Question: issue is in ios7,ios6 is fine and i m working on xcode 5

'''
UIImage *backButtonBackgroundImg = [UIImage imageNamed:@"menu.png"];
backButton.frame = CGRectMake(0.0f, 0.0f,backButtonBackgroundImg.size.width, backButtonBackgroundImg.size.height);
[backButton setImage:backButtonBackgroundImg forState:UIControlStateNormal];
[backButton addTarget:self.revealViewController action:@selector(revealToggle:) forControlEvents:UIControlEventTouchUpInside];
[backButton setBackgroundColor:[UIColor clearColor]];
backButton.titleLabel.font = [UIFont boldSystemFontOfSize:[UIFont smallSystemFontSize]];
self.navigationItem.leftBarButtonItem = [[UIBarButtonItem alloc] initWithCustomView:backButton];
'''
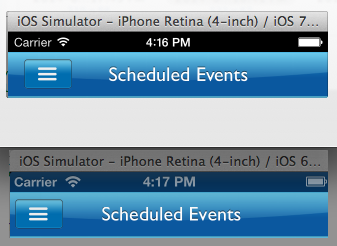
Answer: I've faced similar problem. I am not sure why this happens, but I've been able to fix this problem. Try this code below:
'''
#define IS_IOS_7_OR_LATER() ([[[UIDevice currentDevice] systemVersion] floatValue] >= 7.0)
if (IS_IOS_7_OR_LATER())
{
backButton.imageEdgeInsets = UIEdgeInsetsMake(0, -30, 0, 0);
}
'''
This should help you. Cheers!